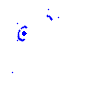
Particle: pion